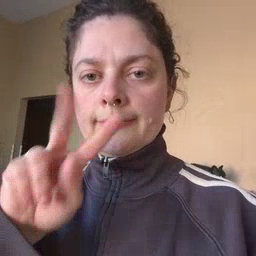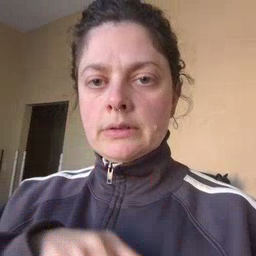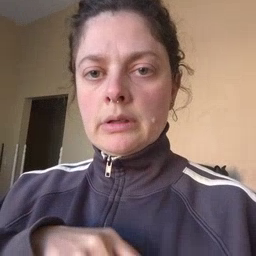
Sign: TV